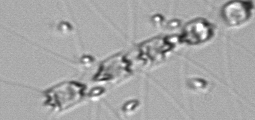
Label: Chaetoceros_didymus_TAG_external_flagellate